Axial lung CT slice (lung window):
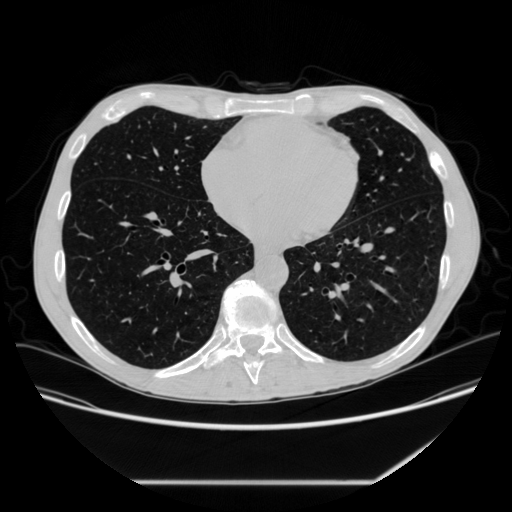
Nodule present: no